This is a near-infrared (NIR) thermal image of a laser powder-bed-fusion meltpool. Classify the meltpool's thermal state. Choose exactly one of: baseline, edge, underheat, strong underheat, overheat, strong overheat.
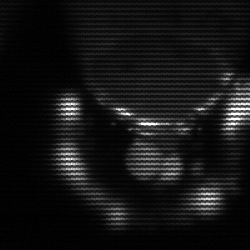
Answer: edge